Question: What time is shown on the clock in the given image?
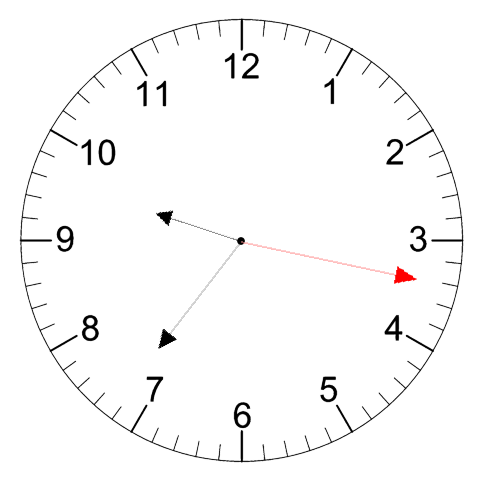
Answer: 09:36:17